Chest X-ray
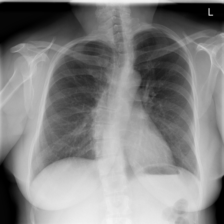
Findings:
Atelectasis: negative
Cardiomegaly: negative
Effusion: negative
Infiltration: negative
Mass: negative
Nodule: negative
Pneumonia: negative
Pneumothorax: negative
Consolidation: negative
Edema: negative
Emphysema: negative
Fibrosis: negative
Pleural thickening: negative
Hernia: negative